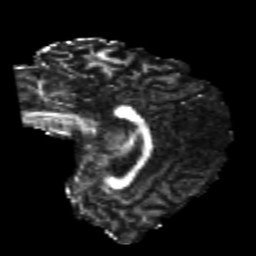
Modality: FA
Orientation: sagittal
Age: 22
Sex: male
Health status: healthy
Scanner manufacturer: philips
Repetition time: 7.385 s
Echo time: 0.08599 s